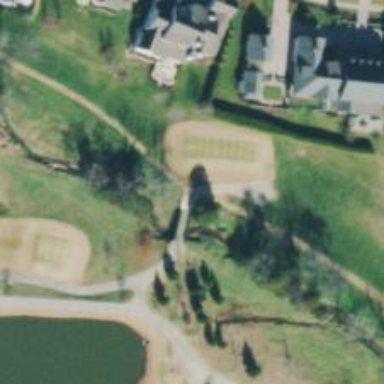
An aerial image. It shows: Path for golf carts.